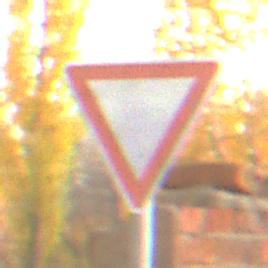
Verkehrszeichen: VorfahrtGewaehren
Umgebung: Roofed, Suburban
Tageszeit: SunriseSunset
Wetter: Clear
Licht: Natural
Jahreszeit: NotSpecified
Kontrast: MediumContrast